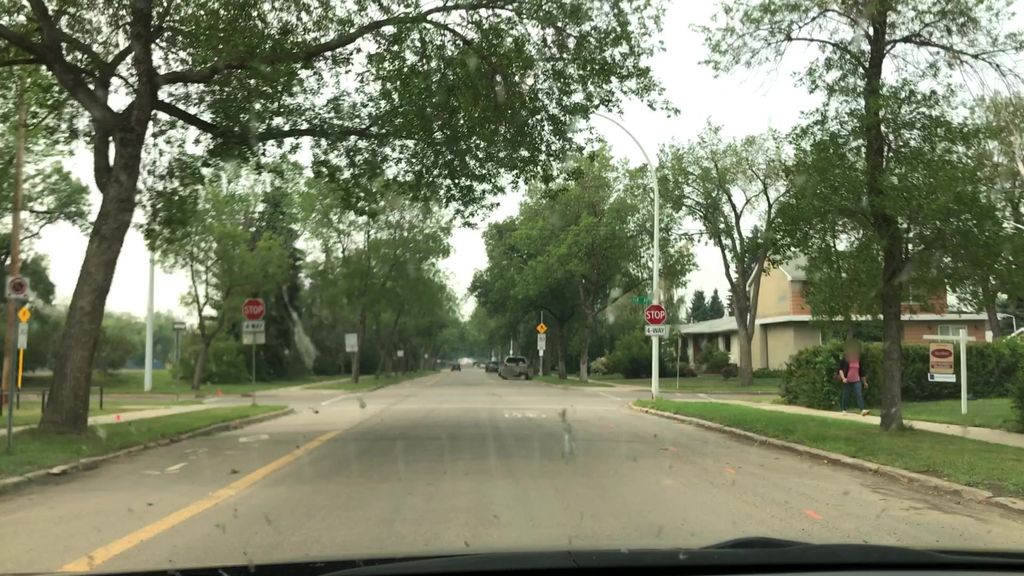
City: edmonton